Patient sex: M
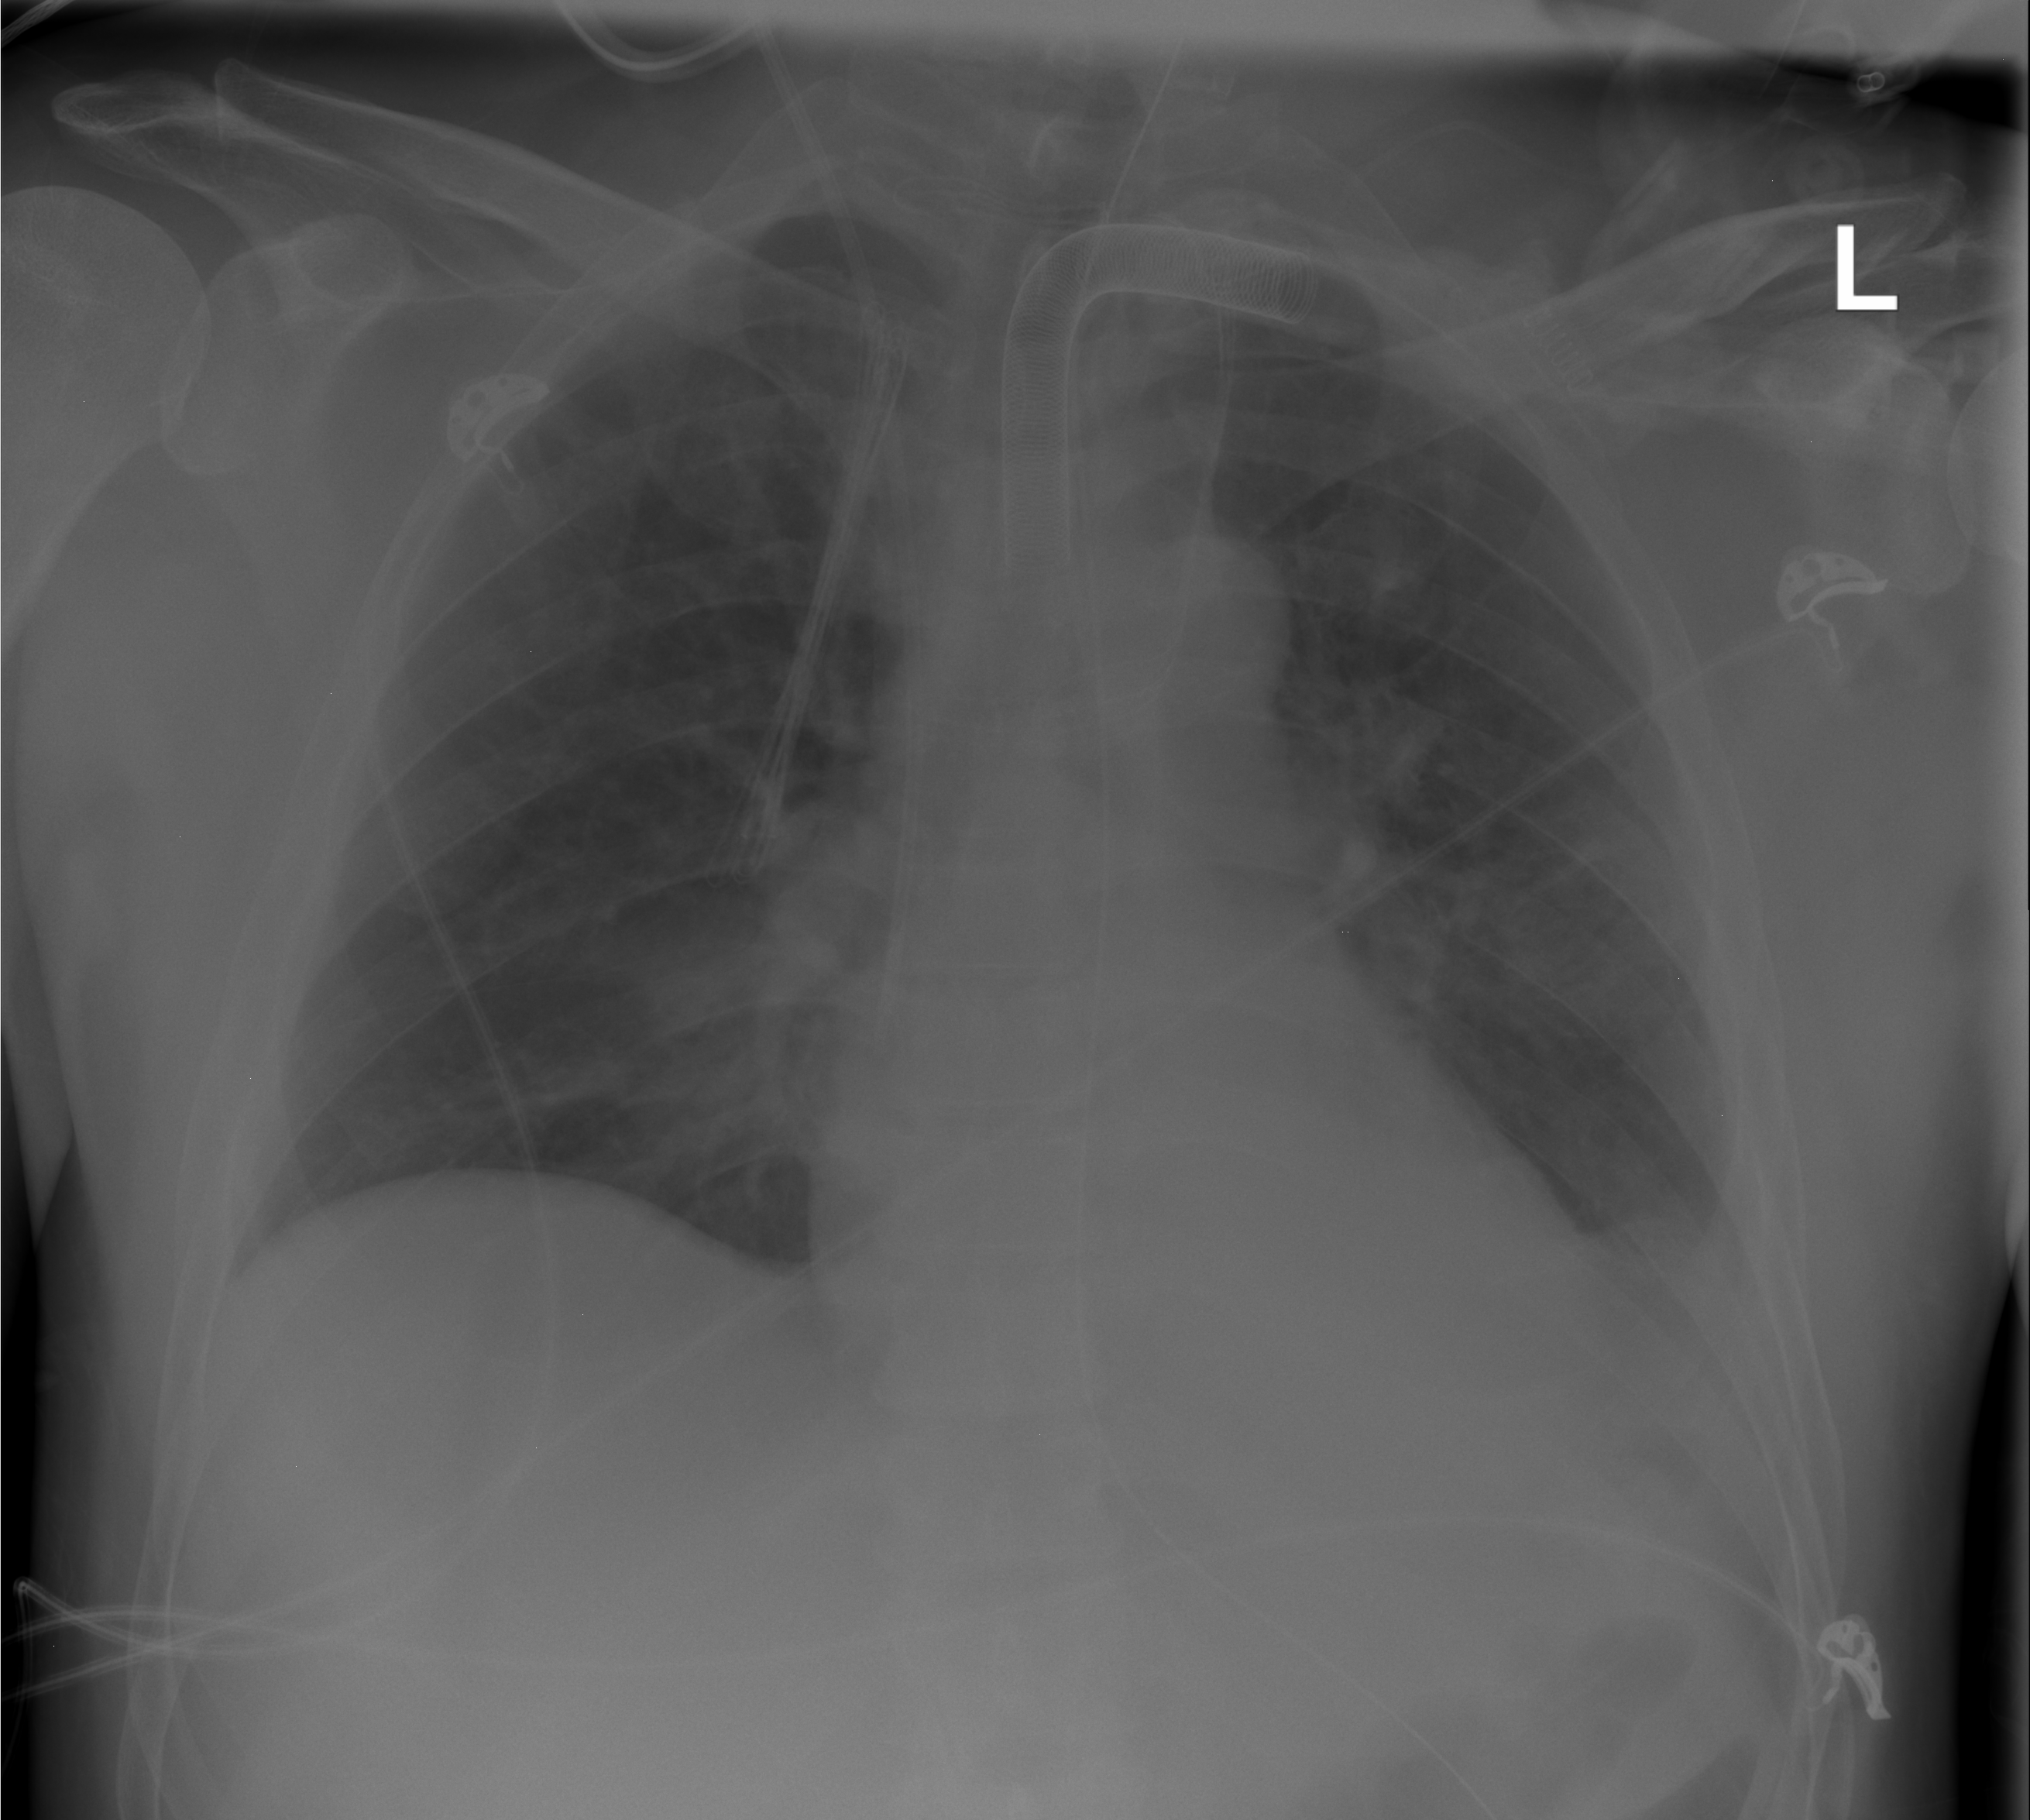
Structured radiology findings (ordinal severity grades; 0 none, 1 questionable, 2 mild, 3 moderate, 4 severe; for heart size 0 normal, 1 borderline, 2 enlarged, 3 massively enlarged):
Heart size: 0
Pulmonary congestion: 0
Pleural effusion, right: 0
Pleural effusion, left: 0
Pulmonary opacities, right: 0
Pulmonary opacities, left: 0
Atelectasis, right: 0
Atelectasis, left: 2